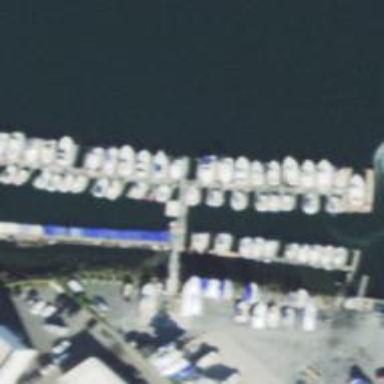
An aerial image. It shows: Man-made pier.